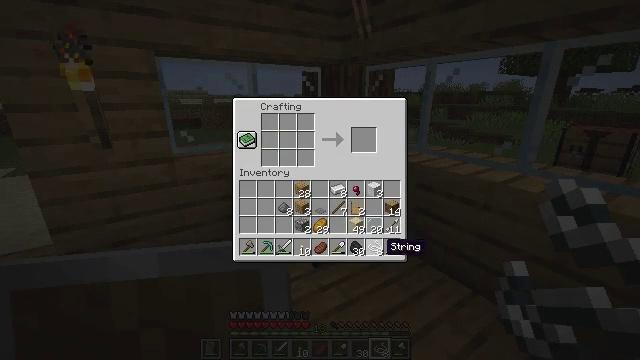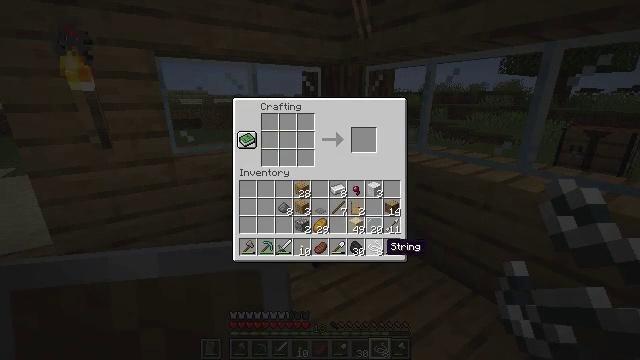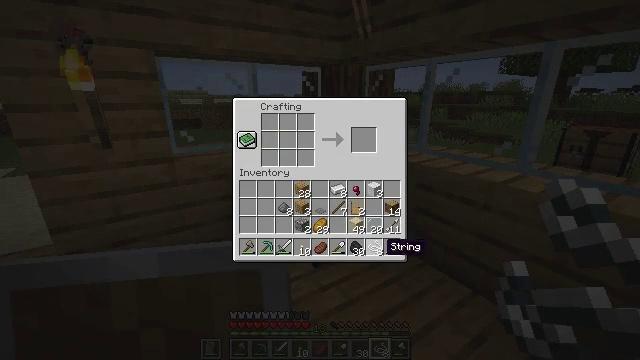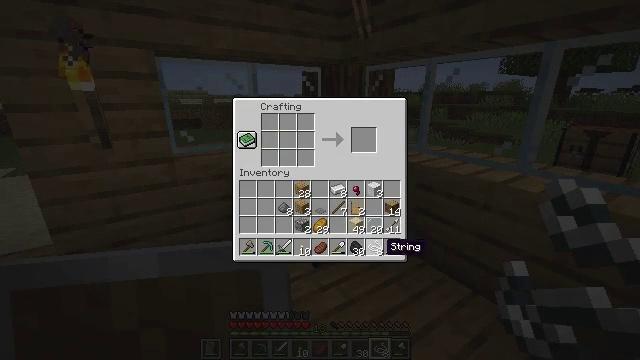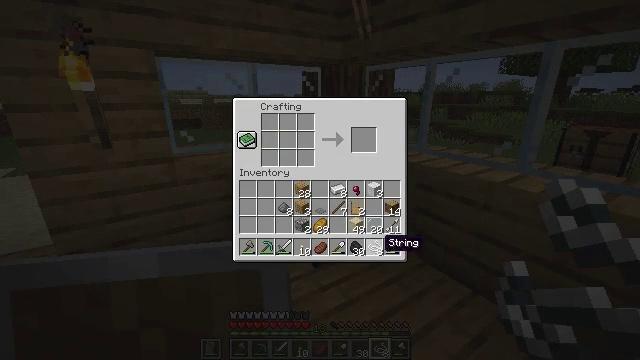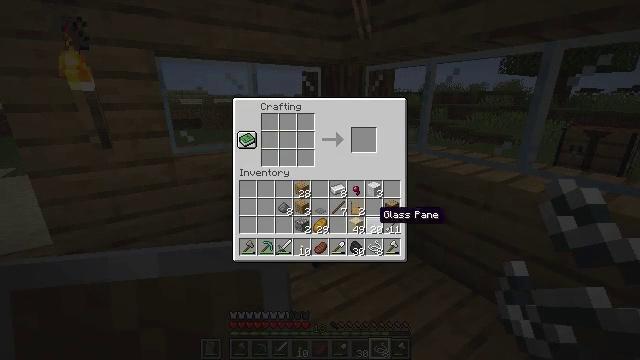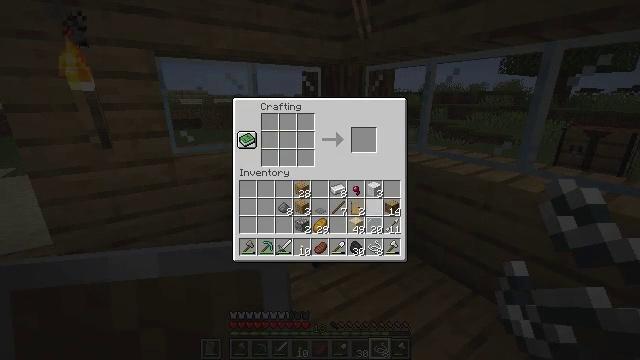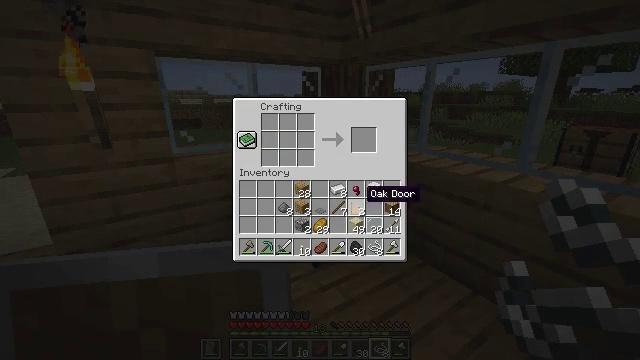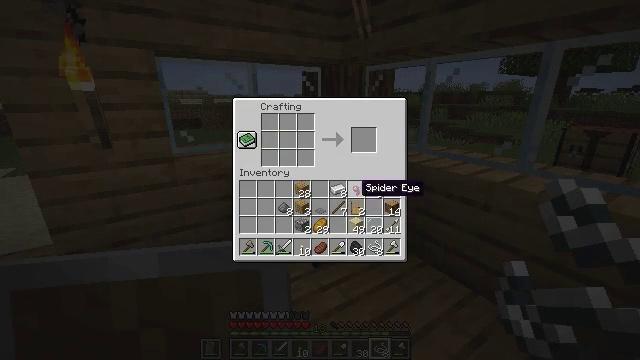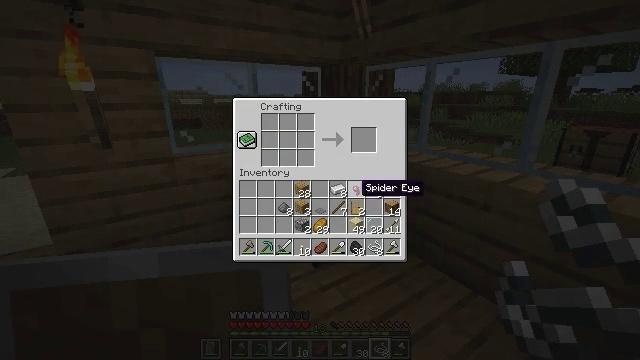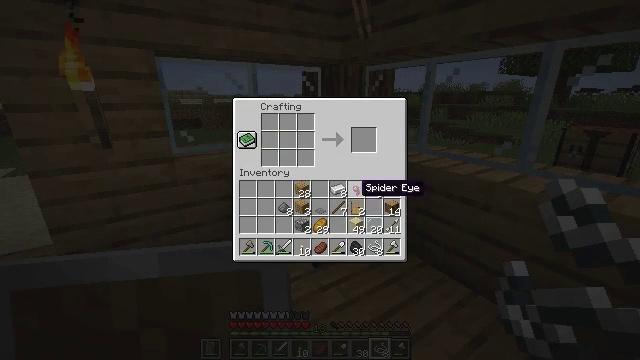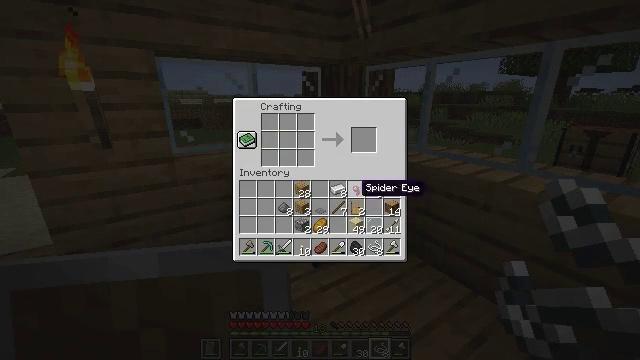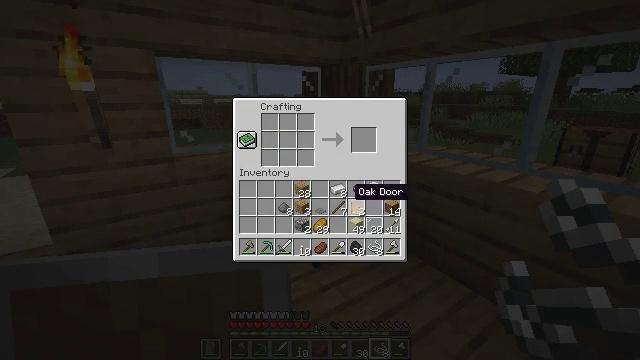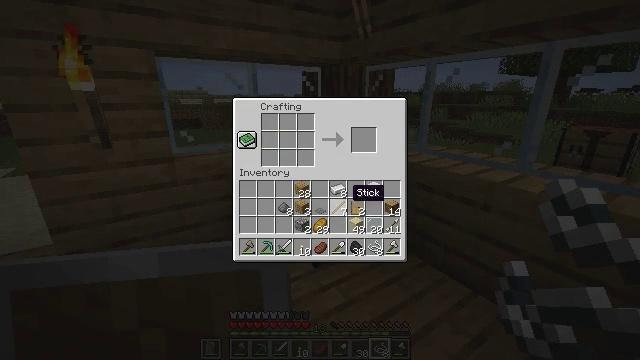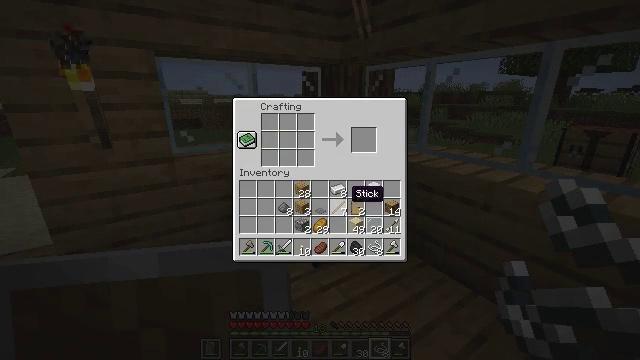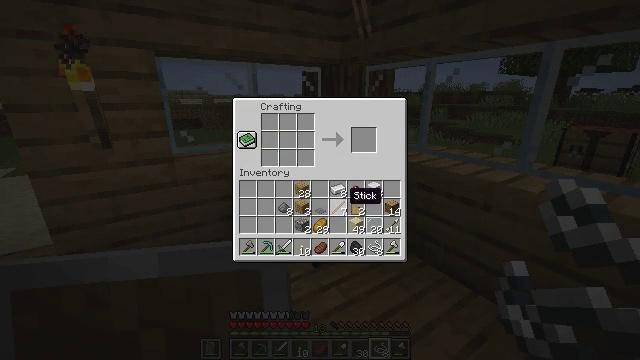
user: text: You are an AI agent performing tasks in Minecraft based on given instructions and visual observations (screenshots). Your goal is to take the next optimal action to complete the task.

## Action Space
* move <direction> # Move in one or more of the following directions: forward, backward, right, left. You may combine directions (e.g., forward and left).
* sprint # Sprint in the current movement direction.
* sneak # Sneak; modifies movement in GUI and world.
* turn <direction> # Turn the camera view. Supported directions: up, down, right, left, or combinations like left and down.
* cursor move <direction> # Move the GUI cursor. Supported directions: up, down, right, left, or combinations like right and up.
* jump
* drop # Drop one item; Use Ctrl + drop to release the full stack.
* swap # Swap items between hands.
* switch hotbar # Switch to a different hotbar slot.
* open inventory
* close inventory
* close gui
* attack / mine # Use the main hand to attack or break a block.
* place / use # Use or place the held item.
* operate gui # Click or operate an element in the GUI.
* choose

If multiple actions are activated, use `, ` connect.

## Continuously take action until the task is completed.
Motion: motion action
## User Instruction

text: Use string and sticks to craft a bow.
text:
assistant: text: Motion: no_op
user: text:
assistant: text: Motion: no_op
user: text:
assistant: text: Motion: no_op
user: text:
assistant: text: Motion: no_op
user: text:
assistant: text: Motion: cursor move up
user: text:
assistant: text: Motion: cursor move up
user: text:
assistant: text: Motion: cursor move left and up
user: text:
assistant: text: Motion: no_op
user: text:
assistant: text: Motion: no_op
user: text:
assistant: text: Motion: no_op
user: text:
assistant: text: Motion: no_op
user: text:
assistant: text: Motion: no_op
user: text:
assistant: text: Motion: no_op
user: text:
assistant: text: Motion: no_op
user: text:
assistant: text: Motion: no_op
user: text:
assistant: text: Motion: no_op
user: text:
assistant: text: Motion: operate gui
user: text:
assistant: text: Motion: operate gui
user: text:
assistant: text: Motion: cursor move left and up
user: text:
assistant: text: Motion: cursor move left and up
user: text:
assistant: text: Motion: cursor move left and up
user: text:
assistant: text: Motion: cursor move up
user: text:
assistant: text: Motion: no_op
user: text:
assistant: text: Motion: no_op
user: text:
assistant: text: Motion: no_op
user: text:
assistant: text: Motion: no_op
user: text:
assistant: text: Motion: choose
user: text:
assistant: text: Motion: choose
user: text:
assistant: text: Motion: no_op
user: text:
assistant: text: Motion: no_op